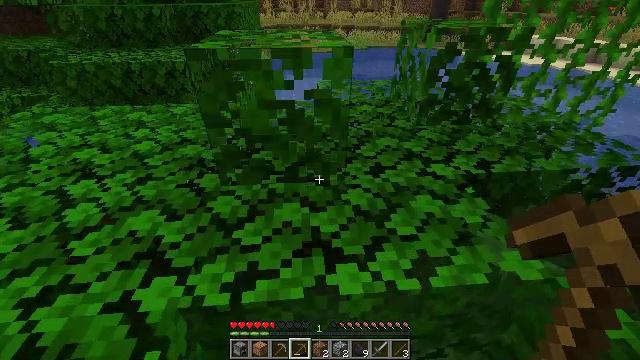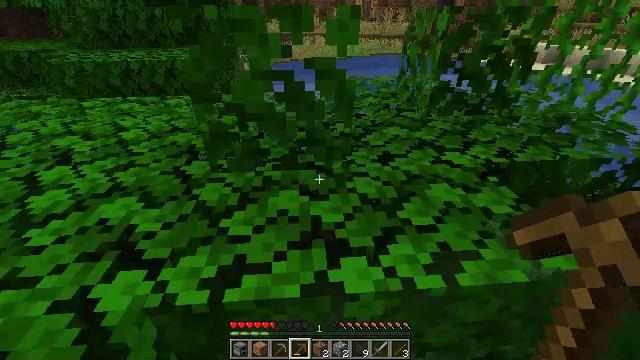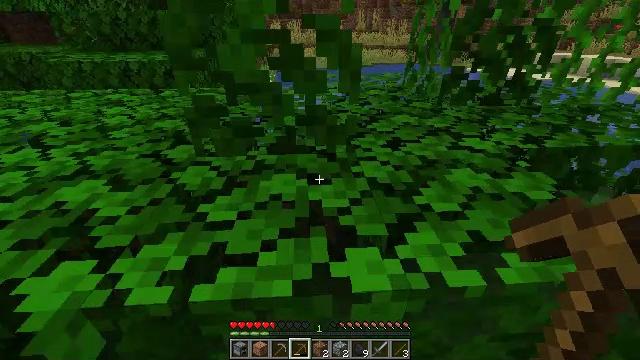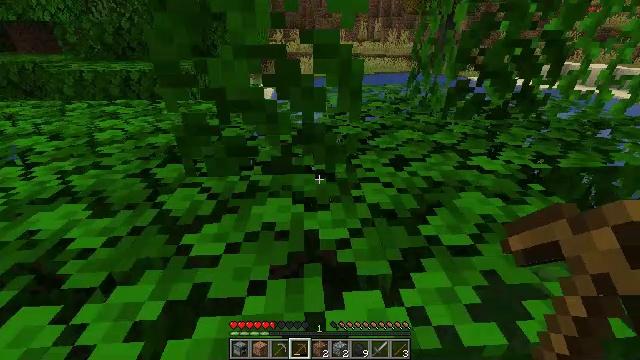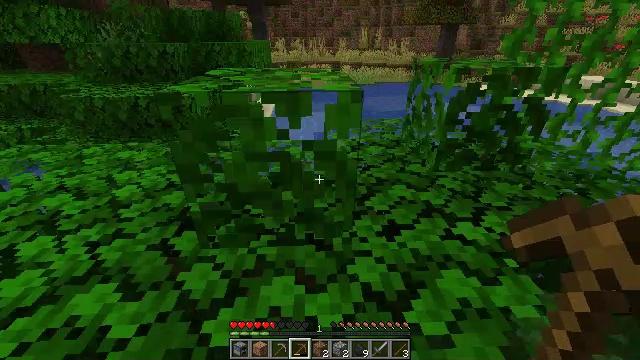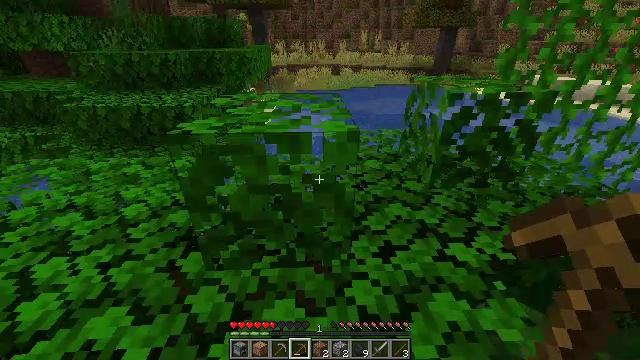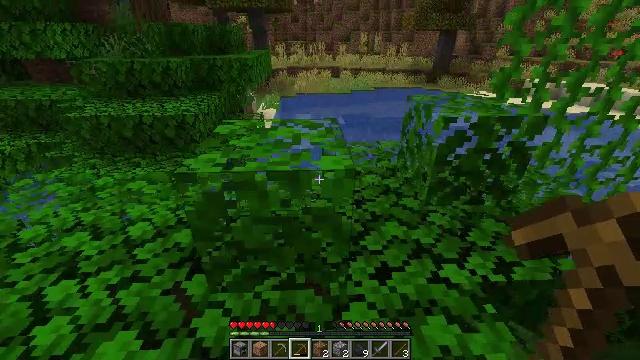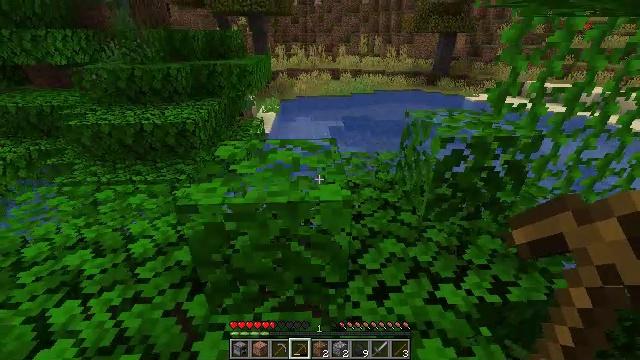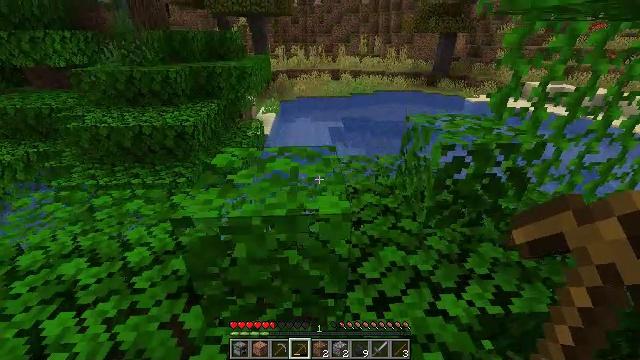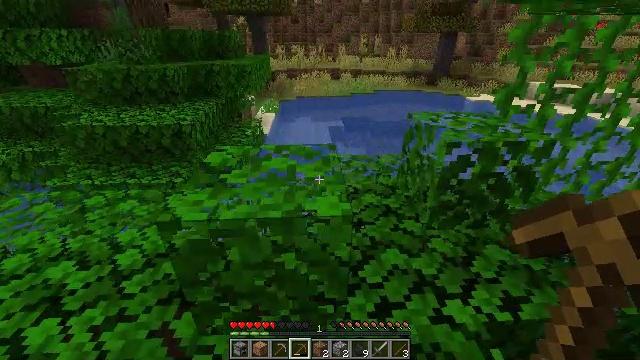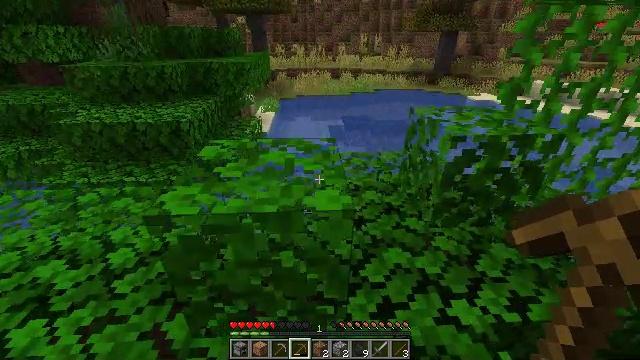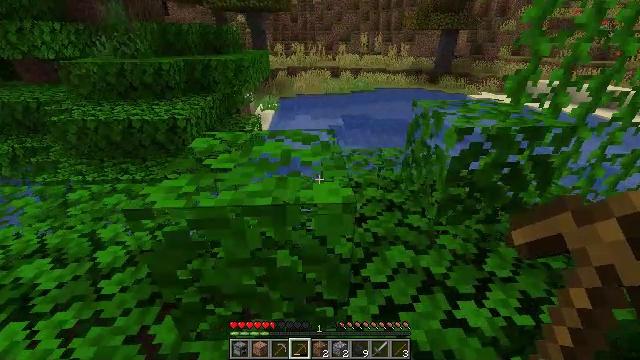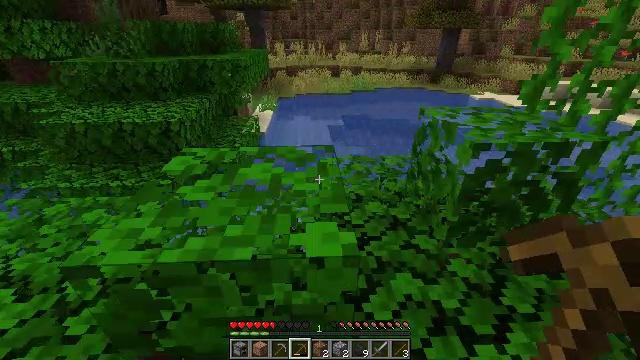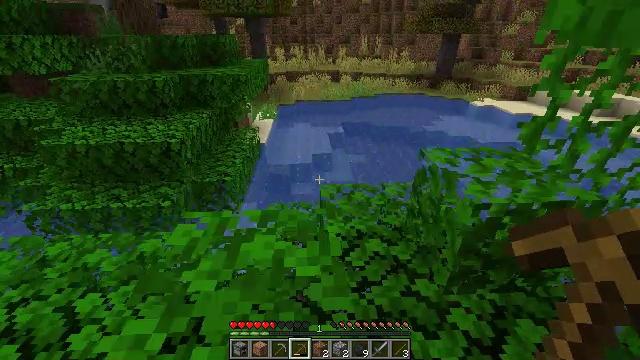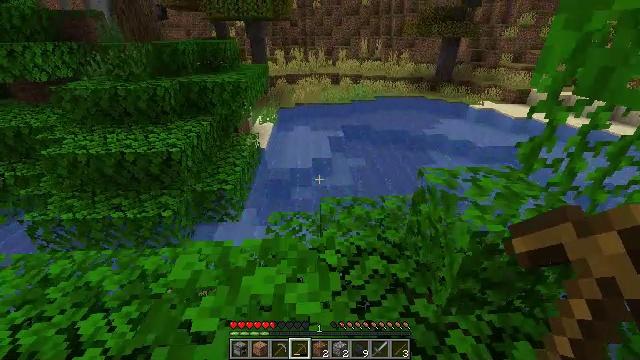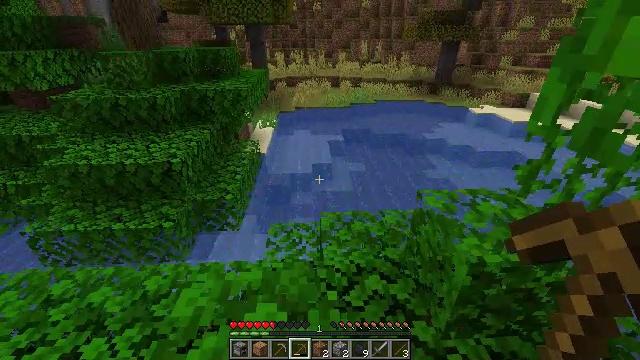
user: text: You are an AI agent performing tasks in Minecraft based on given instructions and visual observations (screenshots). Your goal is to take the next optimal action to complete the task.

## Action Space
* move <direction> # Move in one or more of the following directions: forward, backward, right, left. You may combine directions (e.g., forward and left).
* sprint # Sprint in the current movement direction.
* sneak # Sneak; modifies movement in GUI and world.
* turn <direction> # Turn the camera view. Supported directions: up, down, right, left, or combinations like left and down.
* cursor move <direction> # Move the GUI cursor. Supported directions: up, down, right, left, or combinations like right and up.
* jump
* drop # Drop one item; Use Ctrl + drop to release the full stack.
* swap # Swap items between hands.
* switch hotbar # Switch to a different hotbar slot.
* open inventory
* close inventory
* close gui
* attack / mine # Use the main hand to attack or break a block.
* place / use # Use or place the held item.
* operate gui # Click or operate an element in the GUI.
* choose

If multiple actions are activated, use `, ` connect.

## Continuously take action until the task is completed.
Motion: motion action
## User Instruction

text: Gather the acacia log for building.
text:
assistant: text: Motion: move forward, turn up, jump
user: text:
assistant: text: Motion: move forward, turn up, jump
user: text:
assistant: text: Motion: move forward, turn up, jump
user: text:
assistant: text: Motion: move forward, jump
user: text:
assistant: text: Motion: move forward, jump
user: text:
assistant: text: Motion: move forward, jump
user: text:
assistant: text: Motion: move forward, jump
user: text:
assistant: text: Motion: move forward, jump
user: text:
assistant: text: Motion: move forward, jump
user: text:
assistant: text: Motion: move forward, jump
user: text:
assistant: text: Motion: move forward, jump
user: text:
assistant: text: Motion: move forward, jump
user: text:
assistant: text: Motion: move forward, jump
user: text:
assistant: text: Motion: move forward, jump
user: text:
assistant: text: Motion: move forward, jump
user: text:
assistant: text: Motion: move forward, jump
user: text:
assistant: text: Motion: move forward, jump
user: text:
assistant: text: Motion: move forward, jump
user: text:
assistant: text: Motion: move forward, jump
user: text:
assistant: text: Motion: move forward, jump
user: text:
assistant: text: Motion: move forward, jump
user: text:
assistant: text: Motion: move forward, jump
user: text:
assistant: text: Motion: move forward, turn up, jump
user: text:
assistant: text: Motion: move forward, turn up
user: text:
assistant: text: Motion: move forward, turn up
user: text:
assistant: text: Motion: move forward, turn left and up
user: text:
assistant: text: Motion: move forward, turn left and up
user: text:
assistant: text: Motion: move forward, turn left and up
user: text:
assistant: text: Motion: move forward, turn left
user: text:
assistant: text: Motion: move forward, turn left